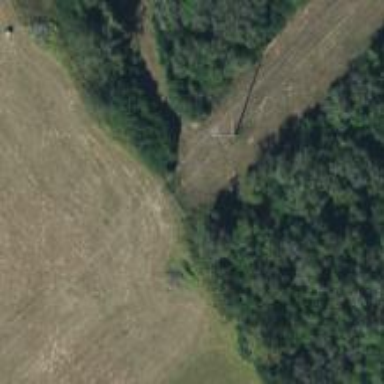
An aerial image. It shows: Power pole.